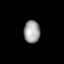
Tissue: lung
Cell type: Endothelial cells
Senescence score: 0.5813
Nuclear area (px): 360
Mean DAPI intensity: 159.675